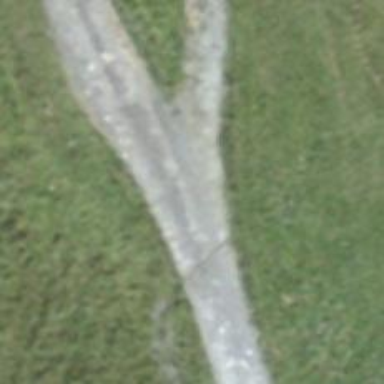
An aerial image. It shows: Gravel track of grade2 used for downhill skiing.